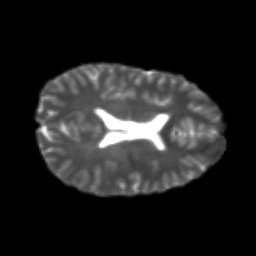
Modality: T2w
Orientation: axial
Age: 21
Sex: male
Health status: healthy
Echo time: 0.074 s